Question: In my current project I just changed every array pointer of my Mesh class to an STL vector, as I experienced problems when using pointers to 'std::vector::front()' after the original vectors where discarded as they were defined locally inside a function. So far it's working fine, but OpenGL won't even draw a simple cube using Vertex Arrays.
I've reduced my rendering function to the following for testing purposes:
'''
glMatrixMode(GL_MODELVIEW);
glLoadIdentity();
//replacement for the deprecated glLookAt, which is unavailable in Mesa 10.1 (what I use)
util_compat_gluLookAt(posX+cx,posY+cy,posZ+cz, posX,posY,posZ, 0,1,0);
glClear(GL_COLOR_BUFFER_BIT | GL_DEPTH_BUFFER_BIT);
glPushMatrix();
glTranslatef(posX,posY,posZ);
glRotatef(spectator_longitude*180/M_PI, 0,1,0);
glEnableClientState(GL_COLOR_ARRAY);
glEnableClientState(GL_VERTEX_ARRAY);
glColorPointer(4, GL_UNSIGNED_BYTE, 0, &cube.getColors().front());
glVertexPointer(3, GL_FLOAT, 0, &cube.getVertices().front());
glDrawElements(GL_QUADS, cube.getIndices().size(), GL_UNSIGNED_INT, &cube.getIndices().front());
glDisableClientState(GL_VERTEX_ARRAY);
glDisableClientState(GL_COLOR_ARRAY);
glPopMatrix();
//These WCS axes are drawn without problem
glLineWidth(3);
glBegin(GL_LINES);
glColor3f(1,0,0);
glVertex3f(0,0,0);
glVertex3f(100,0,0);
glColor3f(0,1,0);
glVertex3f(0,0,0);
glVertex3f(0,100,0);
glColor3f(0,0,1);
glVertex3f(0,0,0);
glVertex3f(0,0,100);
glEnd();
SDL_GL_SwapWindow(screen);
'''
The vectors (and the mesh object, from which 'player' inherits) are defined in a header included in the gameloop file:
'''
// vertices
std::vector<float> vertices {
-5,0,-5,
5,0,-5,
-5,10,-5,
-5,0,5,
5,10,-5,
5,0,5,
-5,10,5,
5,10,5
};
// Color buffer
std::vector<unsigned byte> colors {
0,0,0,255,
255,0,0,255,
0,255,0,255,
0,0,255,255,
255,255,0,255,
255,0,255,255,
0,255,255,255,
255,255,255,255
};
// Vertex index buffer
std::vector<unsigned int> indices {
0,1,4,2,
0,2,6,3,
0,3,5,1,
1,4,7,5,
5,7,6,3,
2,6,7,4
};
'''
The methods 'cube.getVertices()', 'cube.getColors()' and 'cube.getIndices()' return STL vectors containing the vertices (as float), the colors (as unsigned byte) and the index list (as unsigned int).
According to the GDB debugger, these vectors contain the correct values. Since I'm compiling with '--std=c++11', the vectors are guaranteed to be contiguous.
The same rendering process, only using arrays (resp. pointers to their first elements) instead of vectors, worked without any problems. Now only the lines at the WCS axes are drawn. Moving the cube around (with SDL event handling) still works, the 'gluLookAt' replacement function does it's work as intended.
What could be the problem here? I've googled a lot, but none of the suggested solutions worked for me.
I just noticed the cube is drawn sporadically. This means it appears randomly for about one or two frames and then vanishes again. I managed to see it twice in about a minute (while moving it around all the time)
It is definitely not a driver issue, since the described behavior appears both when using 'xserver-xorg-video-ati' (XOrg XServer AMD/ATI driver) and when using 'fglrx' (AMD Catalyst driver for XServer)
A screenshot of the cube appearing for one frame, however, it's not displayed as a cube... But still the vectors contain the correct values...

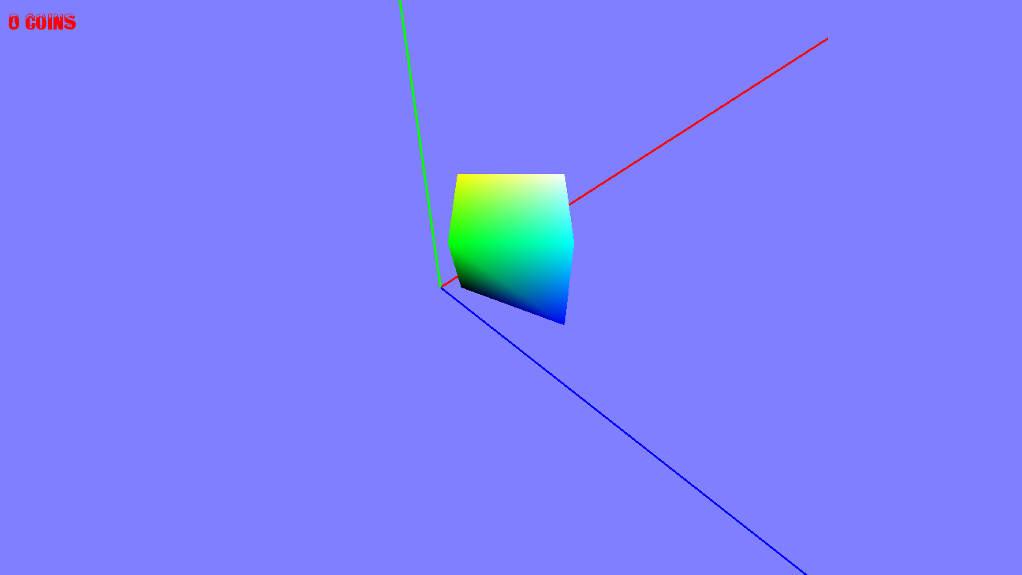
Answer: Just replace every 'std::vector get...()' with 'std::vector const& get...()' and it works.
In the first case, a copy of the vector is created, which is only needed to be passed to OpenGL, then it's discarded. So the pointer to the first vector element now points to garbage.
By replacing it with the second declaration, a reference to the original vector is returned, so the data will stay untouched after the copy is discarded, because there still are the originals.